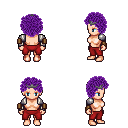
a pixel art fantasy rpg character, female body template, human, light skin, steel arm armor, red pants, purple curly afro hairstyle, iron tiara, leather bracers, four views (front, back, left, right), 2x2 character sprite sheet, small pixel art, hard edges, no anti-aliasing